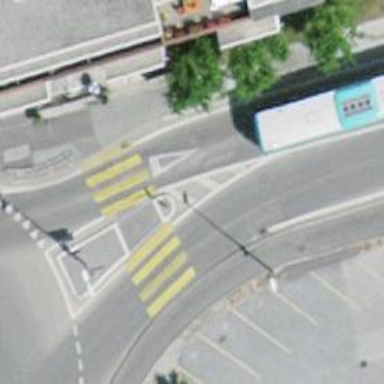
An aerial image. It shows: Marked uncontrolled crossing with island on the road.